Question: I have used laravel 5.6 and used the 'updateOrCreate' model to add or update some data.
But I need to get all the values which changed
'''
$q=Userssub::updateOrCreate(
['userid' => $uid ],
['model' => $model]
);
'''
and the result shows like in this image

How can I get the changes array?
I tried to get it with
'''
$u->changes
'''
and
'''
$u->changes->toarray()
'''
but both return null.
What can I do to get the changed values?
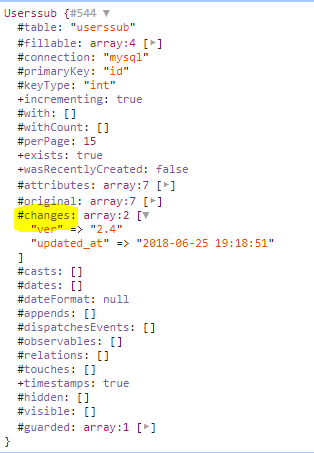
Answer: Eloquent models have two protected arrays, '$original' and '$changes', which contain the attributes as they were when fetched from storage and the attrbirutes which have been modified, respectively.
So you can use 'getOriginal()' and 'getChanges()' and compare the differences.
'''
$model = Model::createOrUpdate([...]);
// wasRecentlyCreated is a boolean indicating if the model was inserted during the current request lifecycle.
if (!$model->wasRecentlyCreated) {
$changes = $model->getChanges();
}
'''